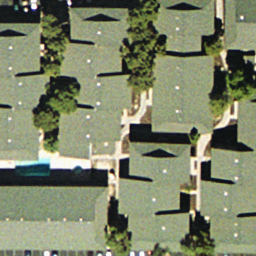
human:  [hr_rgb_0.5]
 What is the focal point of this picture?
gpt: dense residential